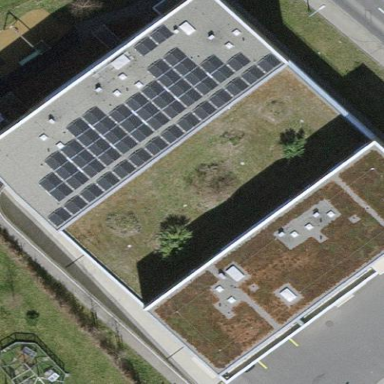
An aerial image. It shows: Commercial building.